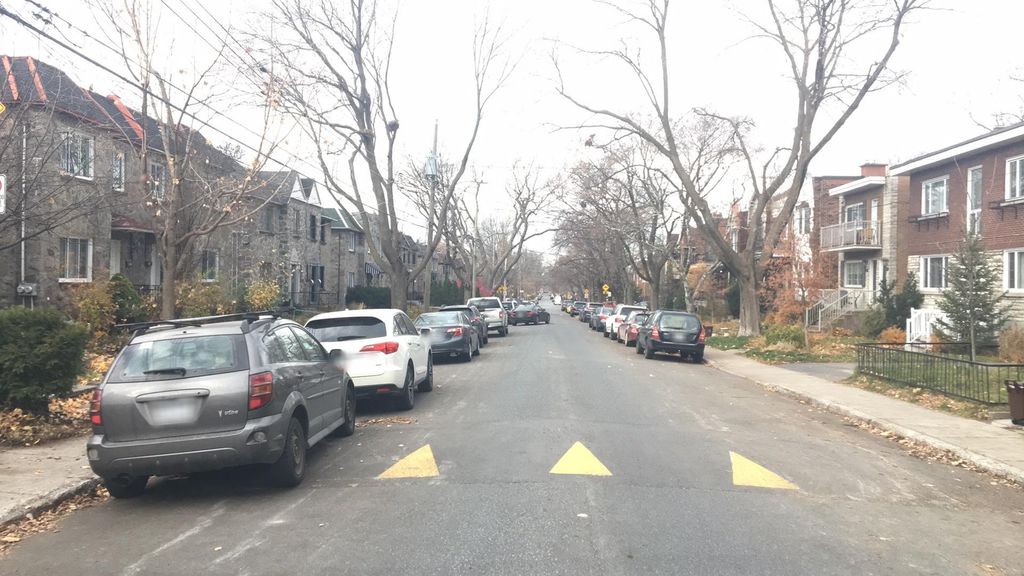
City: montreal